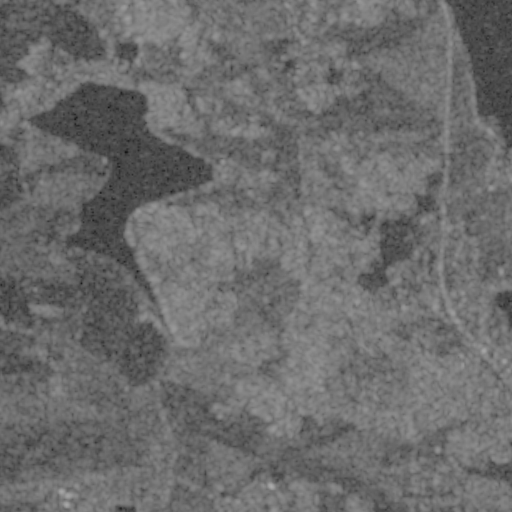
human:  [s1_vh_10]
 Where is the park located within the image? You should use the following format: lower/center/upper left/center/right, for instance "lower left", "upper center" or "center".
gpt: The park is located in the upper center of the image.
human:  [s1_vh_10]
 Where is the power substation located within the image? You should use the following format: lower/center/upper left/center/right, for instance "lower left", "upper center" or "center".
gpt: The power substation is located in the center right of the image.
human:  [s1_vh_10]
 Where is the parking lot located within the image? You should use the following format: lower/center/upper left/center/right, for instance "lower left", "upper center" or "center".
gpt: There is no parking lot in the image.

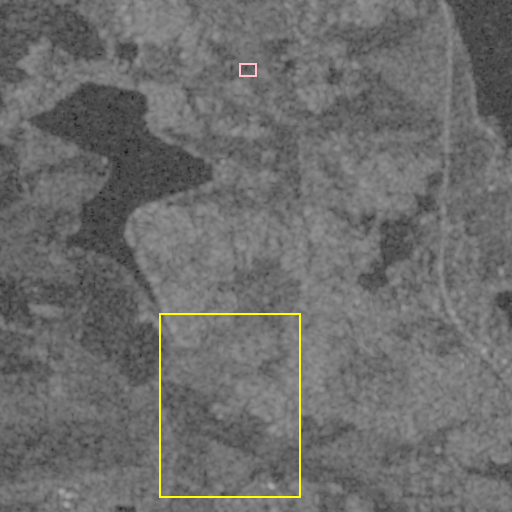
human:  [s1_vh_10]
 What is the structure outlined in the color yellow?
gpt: The structure outlined in yellow is a crop field.
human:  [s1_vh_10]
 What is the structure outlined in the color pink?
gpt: The structure outlined in pink is a park.
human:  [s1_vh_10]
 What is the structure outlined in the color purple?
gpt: There is no purple outline.